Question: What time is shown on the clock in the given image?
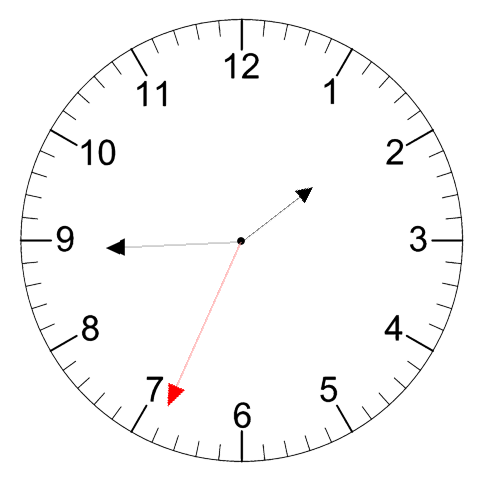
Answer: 01:44:34